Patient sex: F
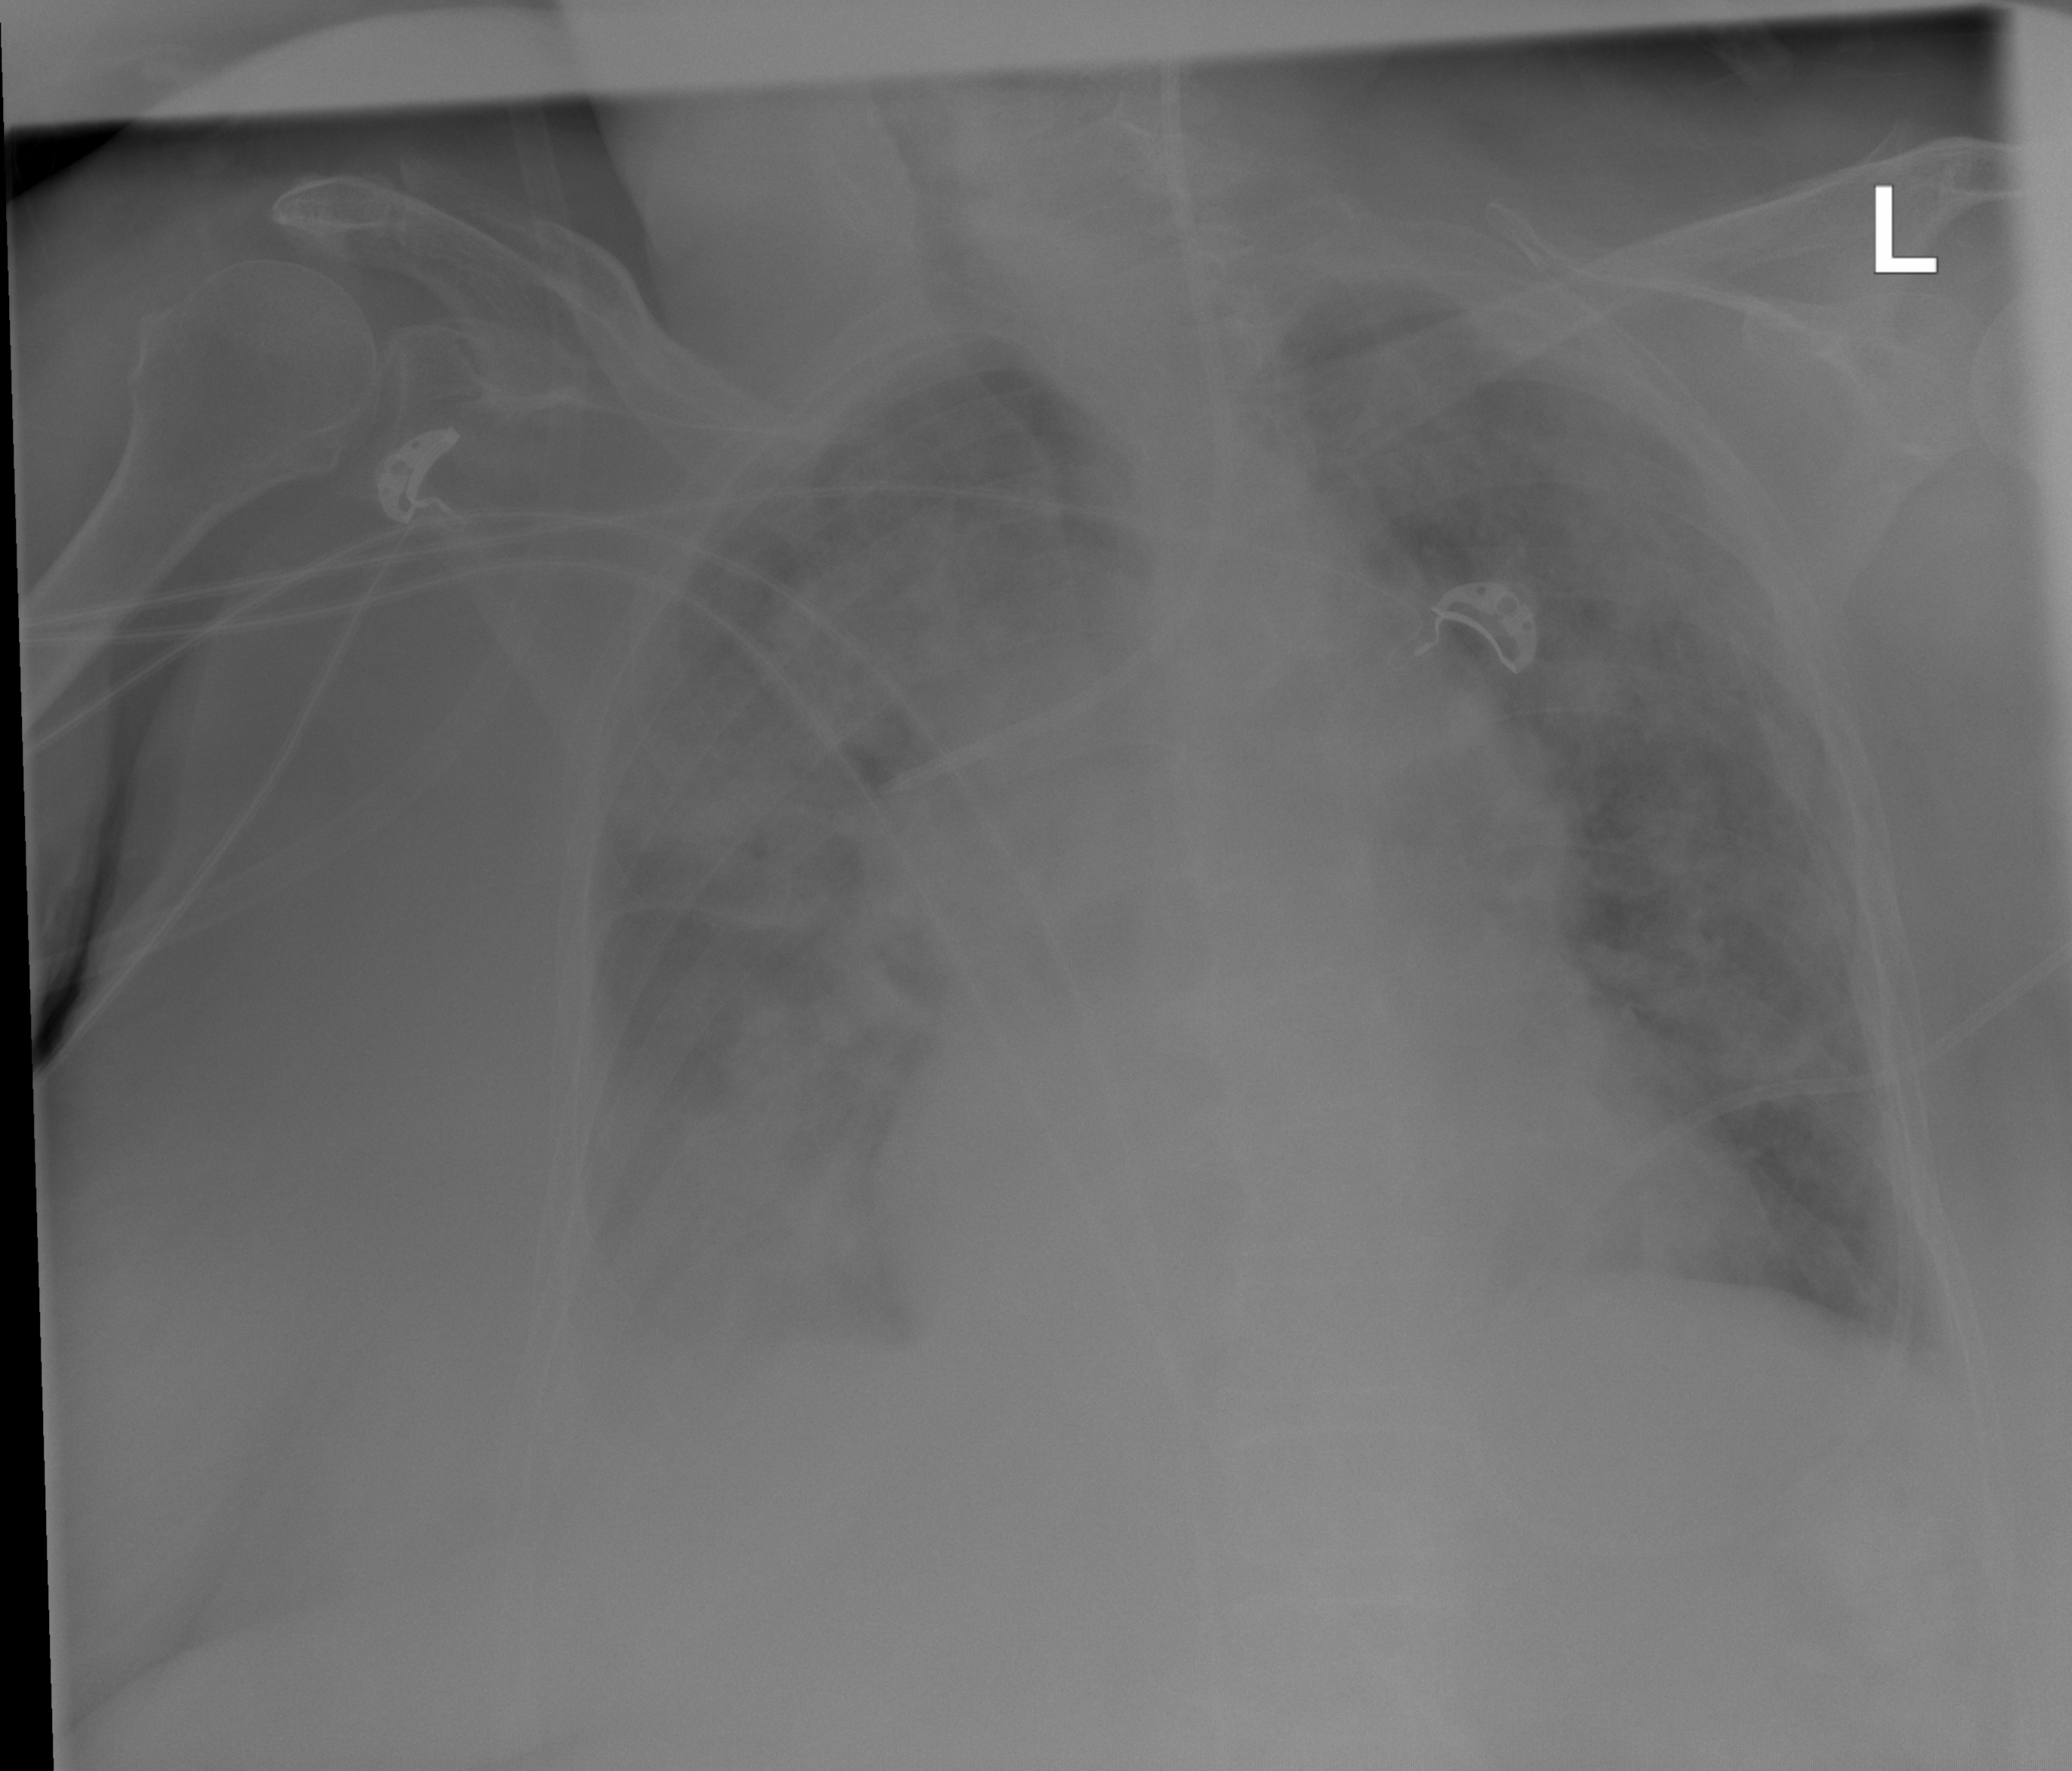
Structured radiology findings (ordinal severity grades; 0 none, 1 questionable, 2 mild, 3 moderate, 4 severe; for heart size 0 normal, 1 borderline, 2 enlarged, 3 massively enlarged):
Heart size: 2
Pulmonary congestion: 3
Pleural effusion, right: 2
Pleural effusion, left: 2
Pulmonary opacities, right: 3
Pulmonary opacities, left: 3
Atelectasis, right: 2
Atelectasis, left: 2